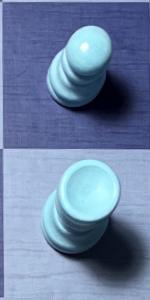
Label: Rook_White